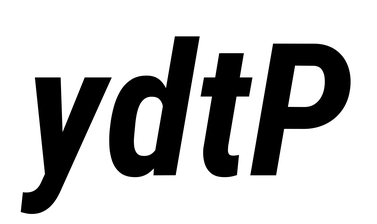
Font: Roboto-Italic_Condensed_Bold_Italic